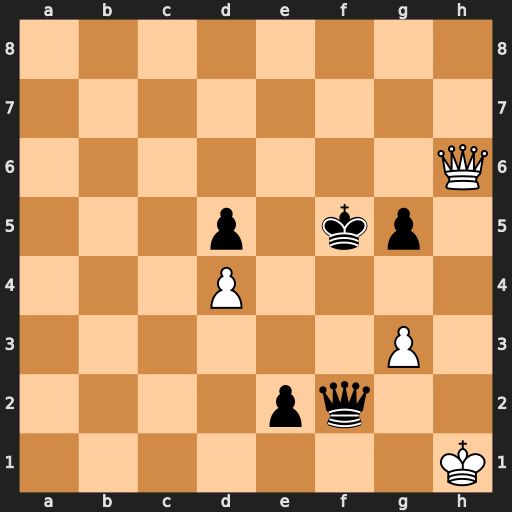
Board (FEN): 8/8/7Q/3p1kp1/3P4/6P1/4pq2/7K
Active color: w
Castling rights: -
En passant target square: -
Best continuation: Qf8+ Ke4 Qxf2